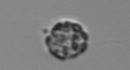
Label: coccolithophorid